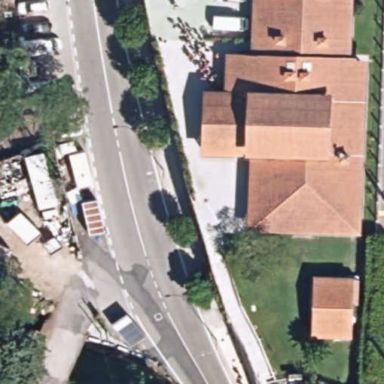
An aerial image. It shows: Hostel for tourism.